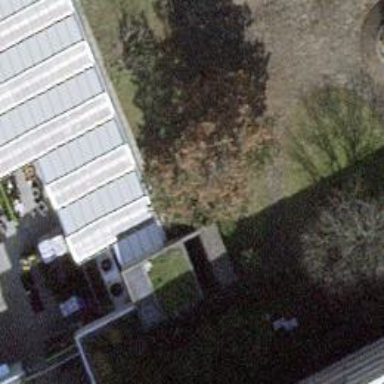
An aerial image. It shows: Hardware shop.